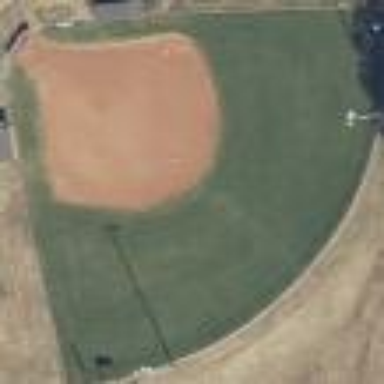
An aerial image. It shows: Baseball pitch enclosed by fence.